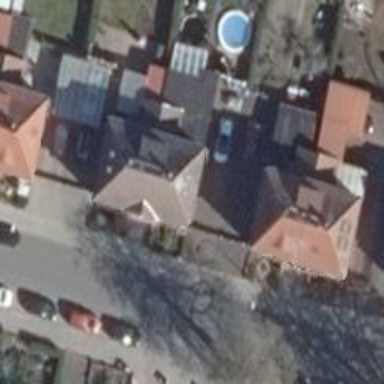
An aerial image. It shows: Semidetached house.